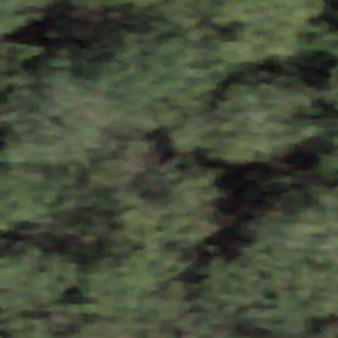
Label: other